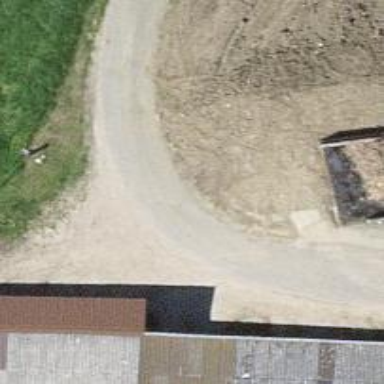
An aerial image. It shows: Service road with paved surface.